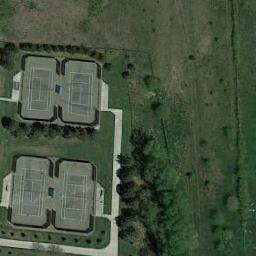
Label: tennis_court